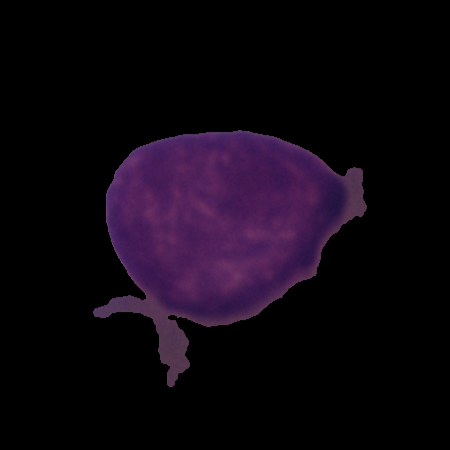
Label: cancer